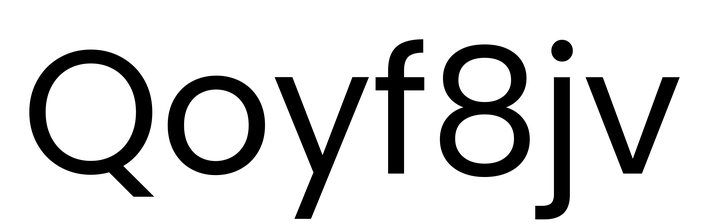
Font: Poppins-Regular